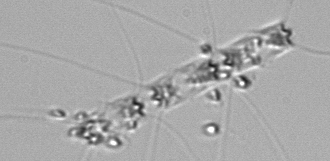
Label: Chaetoceros_didymus_TAG_external_flagellate